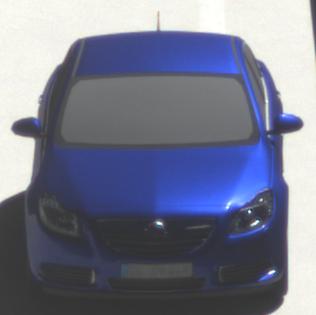
Make: Opel
Model: Insignia 1.6
Detailed model: Insignia (A) Notch Back
Model produced from: 2008/11
Model produced until: 2008/12
Doors: 4
Color: blue
Road condition: dry road
Daytime: midday
Contrast: high contrast